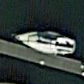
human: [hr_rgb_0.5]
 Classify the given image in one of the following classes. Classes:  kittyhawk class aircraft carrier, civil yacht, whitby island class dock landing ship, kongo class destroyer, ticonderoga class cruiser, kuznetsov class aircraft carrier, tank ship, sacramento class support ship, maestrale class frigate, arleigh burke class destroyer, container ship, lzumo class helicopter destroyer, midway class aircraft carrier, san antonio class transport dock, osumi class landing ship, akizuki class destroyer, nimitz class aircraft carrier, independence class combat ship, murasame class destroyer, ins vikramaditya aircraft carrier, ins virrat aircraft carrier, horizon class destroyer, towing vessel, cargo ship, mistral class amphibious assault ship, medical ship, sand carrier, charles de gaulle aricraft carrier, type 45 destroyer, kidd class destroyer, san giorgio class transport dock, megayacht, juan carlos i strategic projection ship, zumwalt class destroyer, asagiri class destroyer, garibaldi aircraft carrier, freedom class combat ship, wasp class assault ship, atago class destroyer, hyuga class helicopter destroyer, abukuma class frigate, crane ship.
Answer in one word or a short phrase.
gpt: Civil yacht